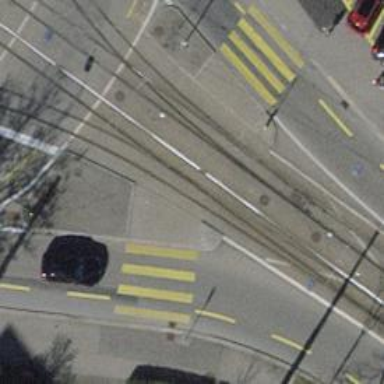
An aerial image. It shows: Traffic calming island.